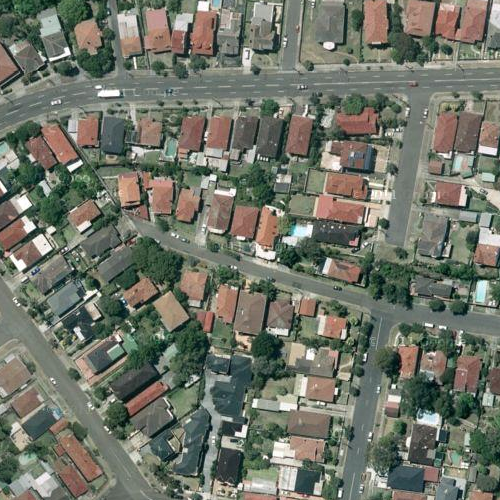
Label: sydney